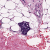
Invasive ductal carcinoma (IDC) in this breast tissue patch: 0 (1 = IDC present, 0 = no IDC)